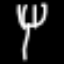
Label: fork